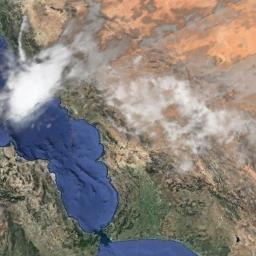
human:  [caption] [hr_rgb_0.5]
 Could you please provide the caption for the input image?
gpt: White clouds on the land and blue sea where green and yellow intersect .

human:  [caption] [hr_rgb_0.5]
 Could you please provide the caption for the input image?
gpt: A thick white cloud floats on the deep blue sea .

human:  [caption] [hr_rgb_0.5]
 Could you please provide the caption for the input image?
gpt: The white cloud is above green land and a lake .

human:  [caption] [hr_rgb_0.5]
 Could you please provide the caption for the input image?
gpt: The stratus clouds and cumulus clouds are located above the sea and the land and part of the land is wasteland and part of the land is covered with vegetation .

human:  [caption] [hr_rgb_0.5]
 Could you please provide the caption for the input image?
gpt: There are some gray and white clouds over a plain .